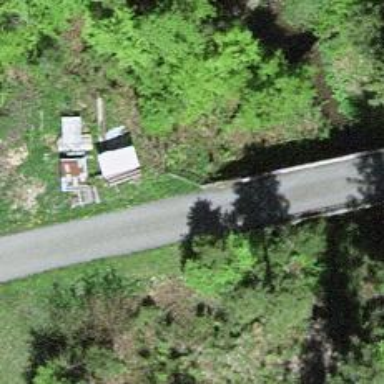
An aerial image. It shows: Asphalt track passing over bridge. The track is of grade 1 quality.